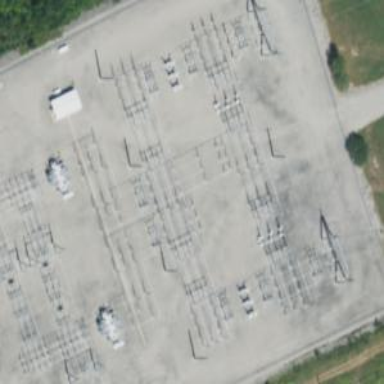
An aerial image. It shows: Fence surrounds transmission level power substation.